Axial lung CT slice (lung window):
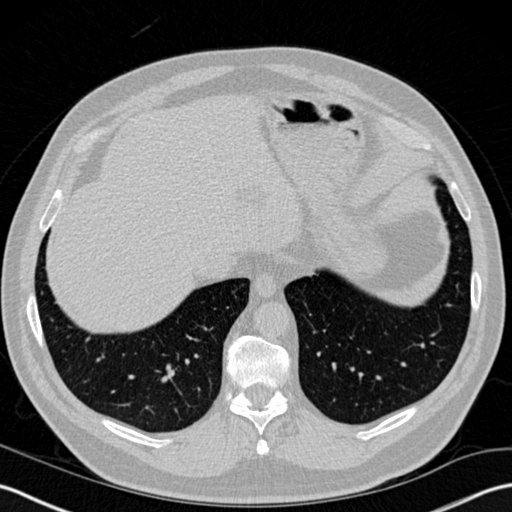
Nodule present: no